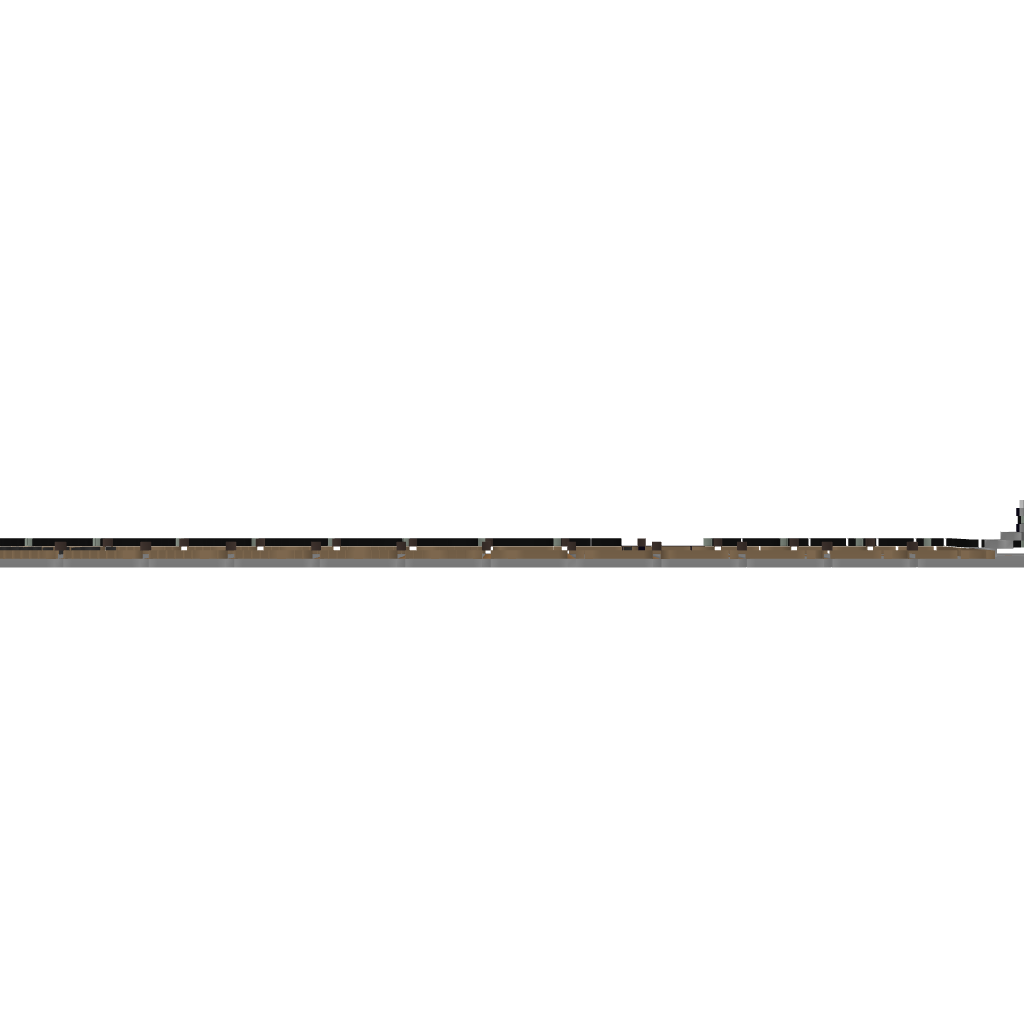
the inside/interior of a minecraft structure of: Double barrel Cannon